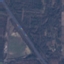
Label: Highway